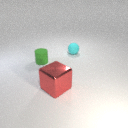
large red metal cube to the left of small cyan rubber sphere